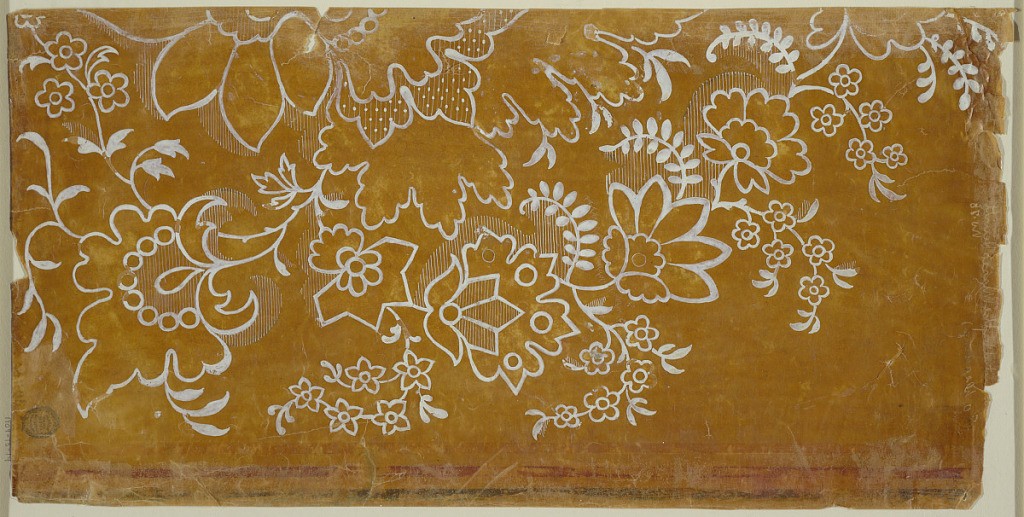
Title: Design for a Silk Damask
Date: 1815–1840
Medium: Graphite, brush and white opaque paint (recto design); brush and red, rose, black, and green opaque paint partly applied (verso); white for the frame along the left edge
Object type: drawing
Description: The right half of a floral palmette is shown following the early Louis XV style and consisting of a central leaf motif which is surrounded by flower boughs. Lace motifs occur.